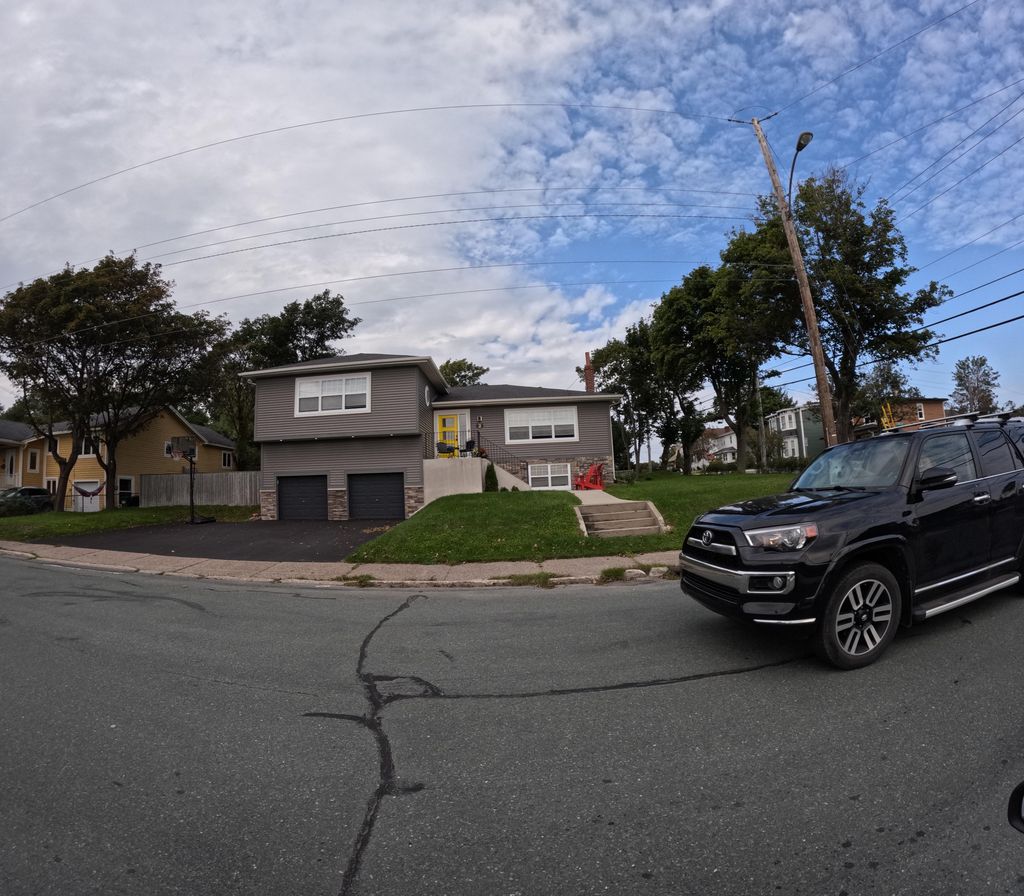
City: st_johns